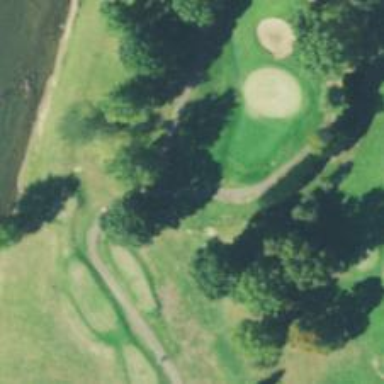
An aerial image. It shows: Pathway for golfing.